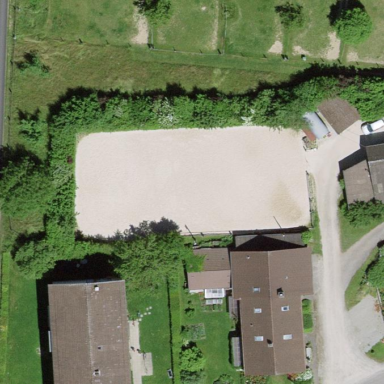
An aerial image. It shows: Equestrian pitch used for leisure and sports activities.